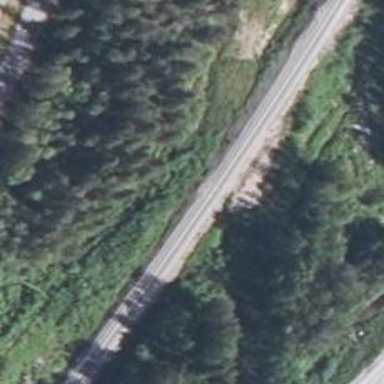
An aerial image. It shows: Abandoned railway.